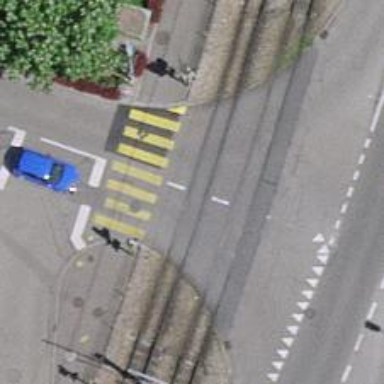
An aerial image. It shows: Railway level crossing.